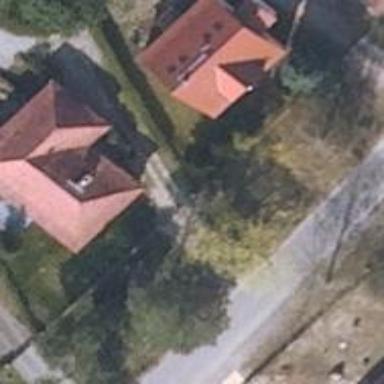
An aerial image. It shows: Driveway.